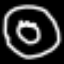
Label: donut